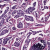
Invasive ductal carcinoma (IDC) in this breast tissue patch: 1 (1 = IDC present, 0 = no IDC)